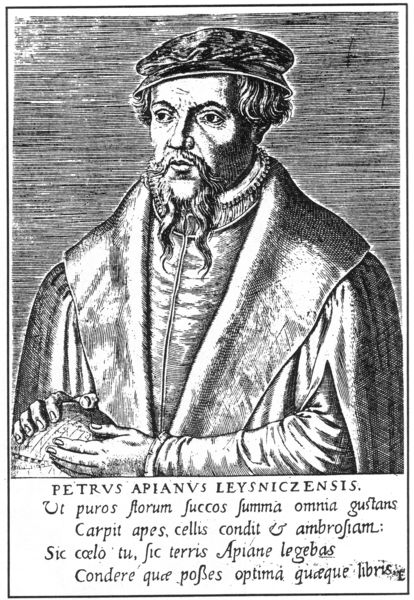
Titel: Bildnis des Petrus Apinius
Künstler: Philipp Galle
Institution: (Seriendruck)
Schlagwörter: hand, mann, umhang, grau, haar, hintergrund, hut, mund, nase, profil, schwarz, blick, bart, kappe, mütze, arm, augen, bibel, falten, gesicht, halten, kleidung, kragen, rahmen, ärmel, bildnis, hals, halskrause, hände, portrait, porträt, erde, gewand, haare, halbfigur, mantel, locken, kopfbedeckung, holzschnitt, schrift, zwei, grafik, graphik, inschrift, robe, faltenwurf, nachdenklich, buch, druck, monogramm, schraffur, radierung, stich, seite, illustration, text, kugel, krause, buchdruck, buchseite, erdkugel, barett, pelzkragen, fingernägel, mittelalter, wams, dürer, kupferstich, globus, petrus, doppel, weltkugel, latein, lateinisch, columbus, kirchenmann, apeanus, leysniczensis, stih, buch umschlossen, lateinische schrift, großer schalkragen, gerunzelte stirn, wache augen, aspianus, prfo